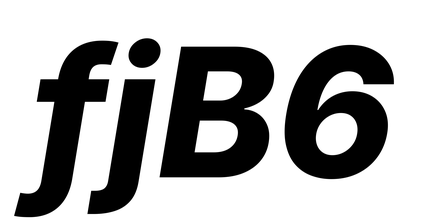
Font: Inter-Italic_ExtraBold_Italic